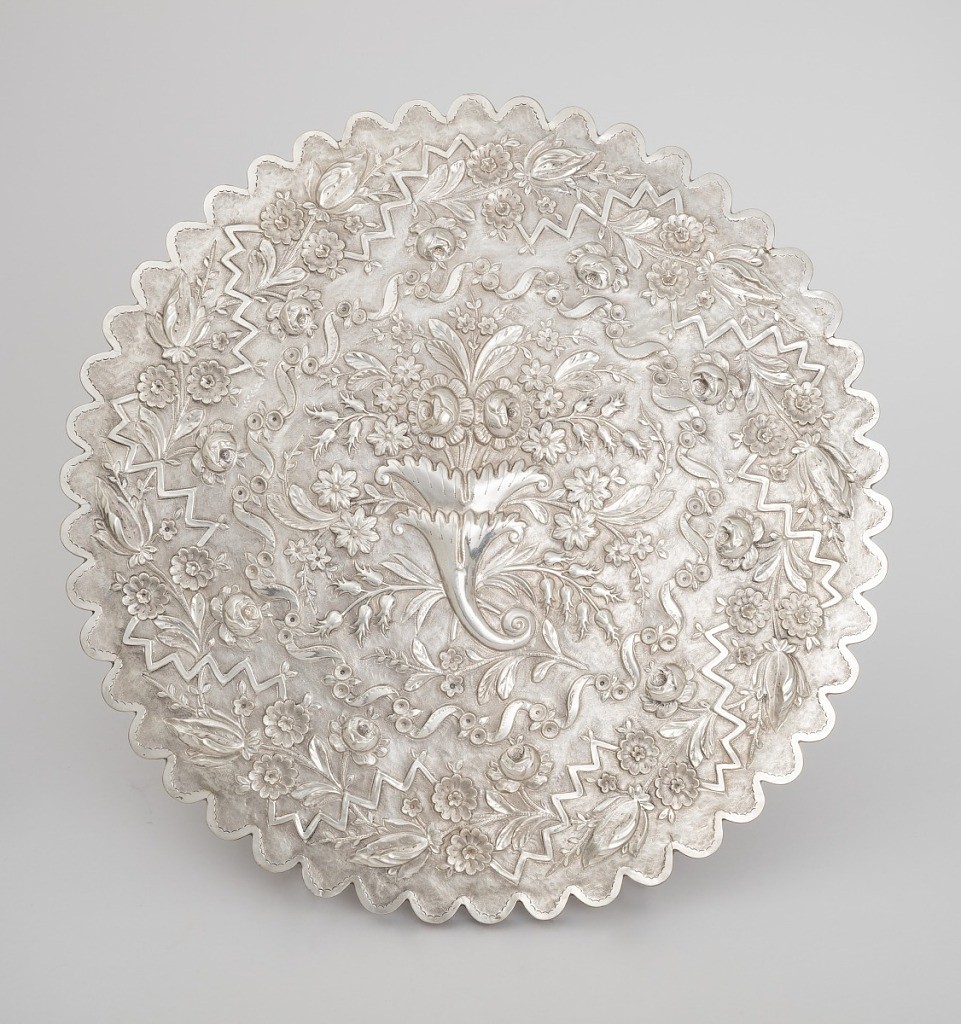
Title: Mirror with Flowers and Horn of Plenty
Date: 19th century
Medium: silver, glass
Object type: mirror
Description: Scalloped circular silver frame engraved with leaves and flowers holding mirror glass. Reverse allover repoussé design of floral border and horn-of-plenty bouquet at center.